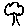
Label: tree